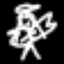
Label: angel